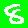
Digit: 8